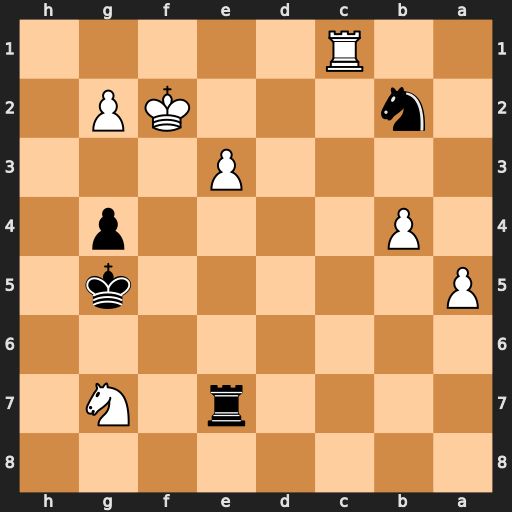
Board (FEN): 8/4r1N1/8/P5k1/1P4p1/4P3/1n3KP1/2R5
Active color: b
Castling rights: -
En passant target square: -
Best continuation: Nd3+ Ke2 Nxc1+